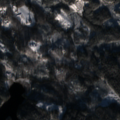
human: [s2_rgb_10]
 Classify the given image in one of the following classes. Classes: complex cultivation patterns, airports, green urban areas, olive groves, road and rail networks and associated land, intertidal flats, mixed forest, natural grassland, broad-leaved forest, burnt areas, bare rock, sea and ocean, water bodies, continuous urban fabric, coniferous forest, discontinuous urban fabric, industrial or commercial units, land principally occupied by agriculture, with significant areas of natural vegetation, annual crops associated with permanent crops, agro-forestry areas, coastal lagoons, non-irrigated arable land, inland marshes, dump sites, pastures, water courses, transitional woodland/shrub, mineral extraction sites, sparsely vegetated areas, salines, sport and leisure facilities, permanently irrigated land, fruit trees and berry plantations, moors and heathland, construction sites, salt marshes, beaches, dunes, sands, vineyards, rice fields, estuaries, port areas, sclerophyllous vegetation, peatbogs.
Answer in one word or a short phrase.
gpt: coniferous forest, mixed forest, transitional woodland/shrub